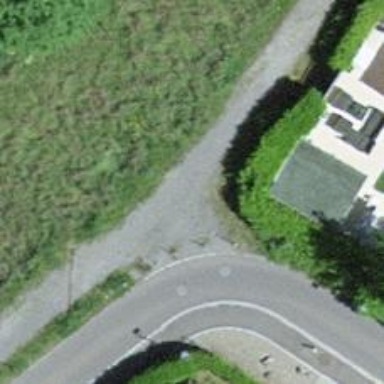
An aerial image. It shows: Footway with pebblestone surface of grade2 tracktype.